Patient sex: M
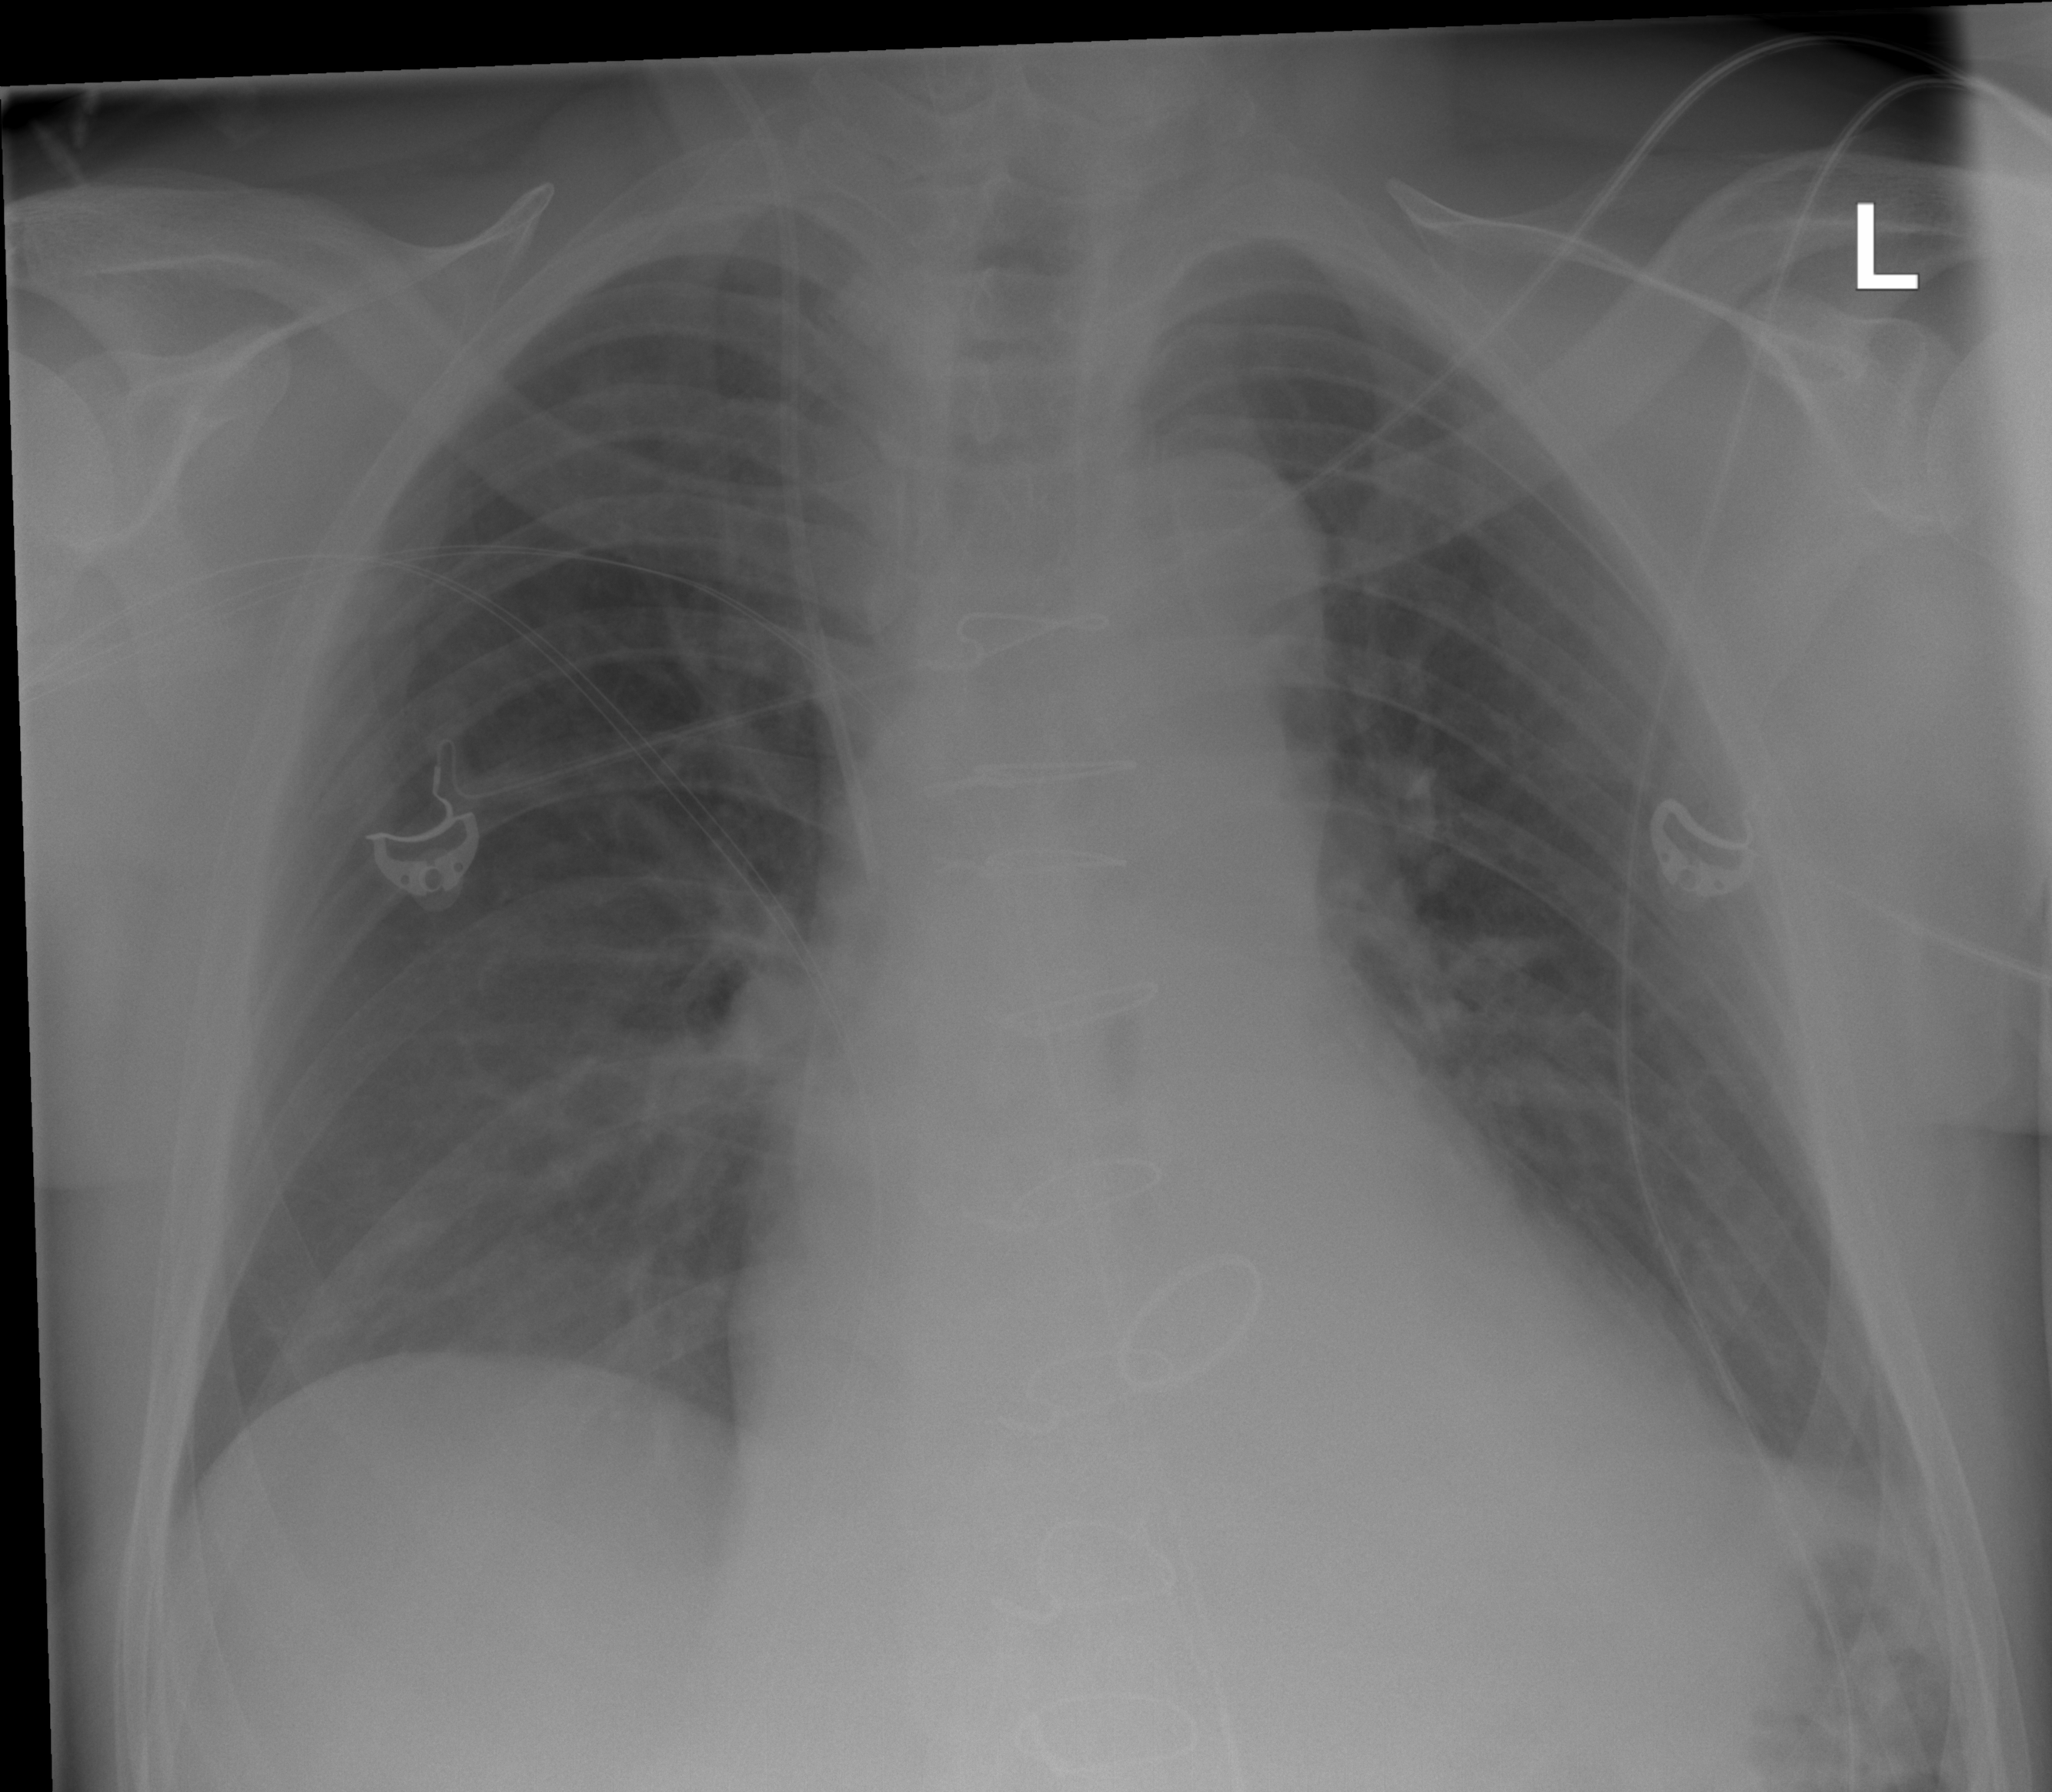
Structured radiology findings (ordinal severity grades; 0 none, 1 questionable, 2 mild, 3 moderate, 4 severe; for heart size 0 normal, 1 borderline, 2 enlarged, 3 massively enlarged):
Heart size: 0
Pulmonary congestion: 1
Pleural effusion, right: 0
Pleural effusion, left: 0
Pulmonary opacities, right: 1
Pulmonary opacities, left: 0
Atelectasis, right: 2
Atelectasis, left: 2